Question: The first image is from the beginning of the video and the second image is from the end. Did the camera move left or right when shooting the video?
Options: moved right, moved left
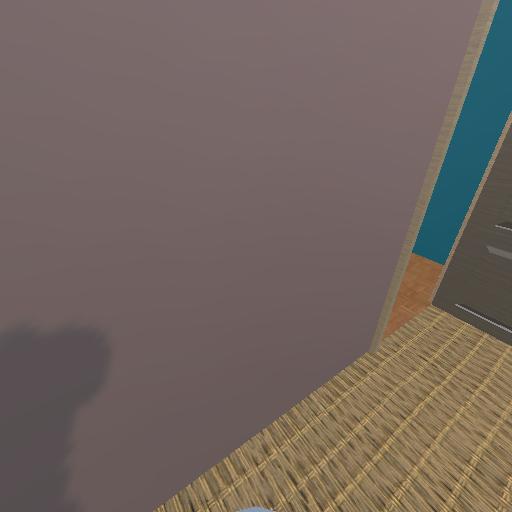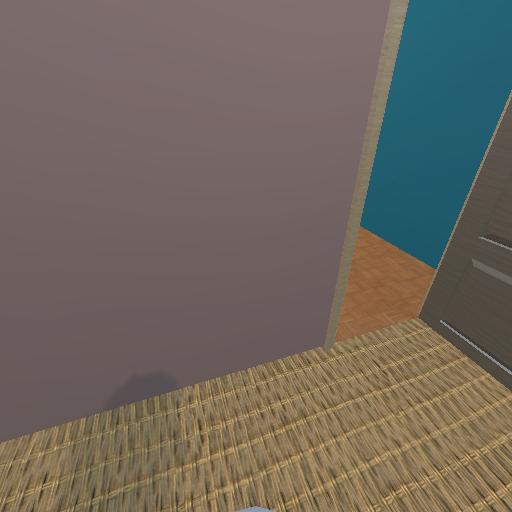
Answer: moved right